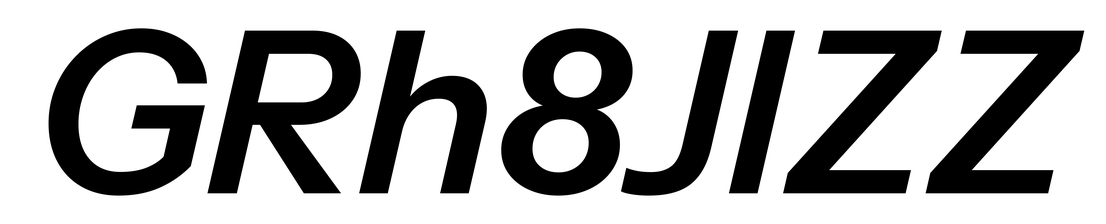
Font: InstrumentSans-Italic_SemiBold_Italic